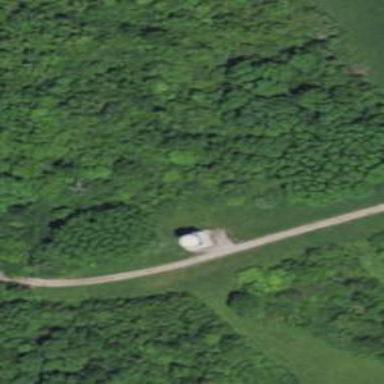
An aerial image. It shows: Storage tank with man-made structure.